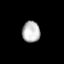
Tissue: lung
Cell type: Endothelial cells
Senescence score: 0.6105
Nuclear area (px): 368
Mean DAPI intensity: 185.997